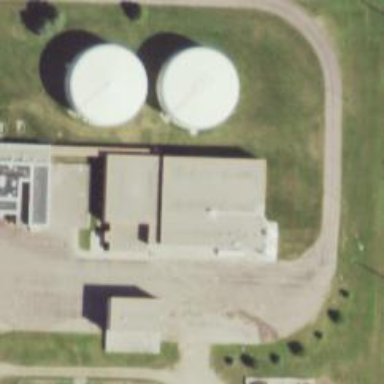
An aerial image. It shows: Man-made water works facility.